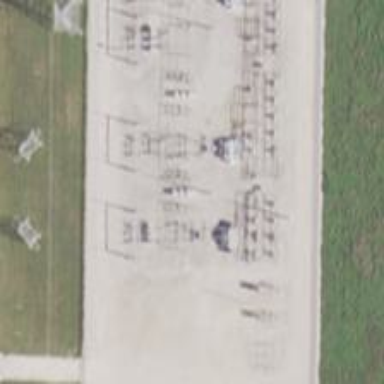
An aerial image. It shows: Switch for power supply.